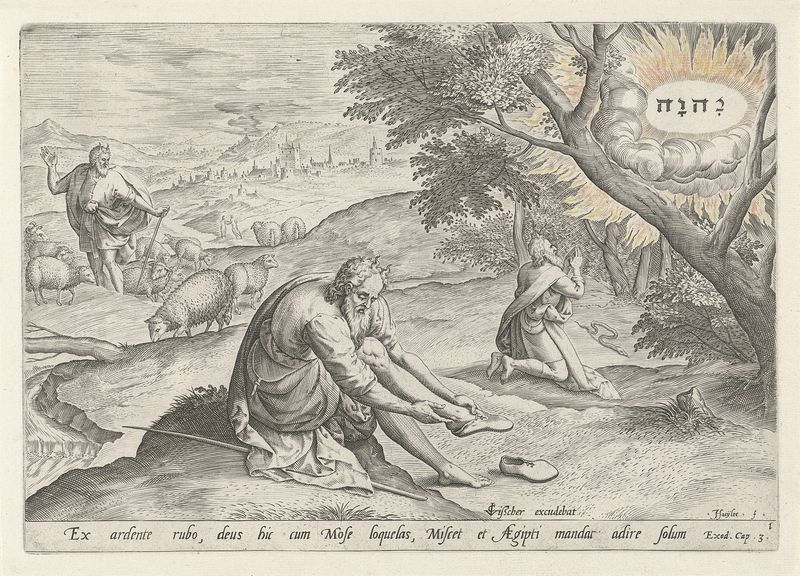
Titel: God verschijnt aan Mozes in het brandende braambos
Künstler: Johann (I) Sadeler
Standort: Amsterdam
Institution: Rijksmuseum
Schlagwörter: baum, berg, feuer, mann, landschaft, stadt, männer, wolke, bach, hügel, schuhe, stab, berge, herde, querformat, print, schaf, burg, festung, schwarzweiss, beten, teufel, cloud, man, versuchung, hills, mountain, sun, river, stream, schafe, hirte, hirten, castle, bitten, town, prayer, foot, shoe, sheep, herd, dornbusch, staff, fawn, trm, faun, show, hebrew